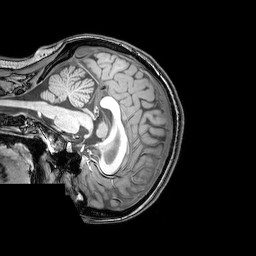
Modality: T1w
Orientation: sagittal
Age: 22
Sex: female
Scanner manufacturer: philips
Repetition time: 0.008224 s
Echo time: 0.00377 s